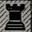
Piece: xx